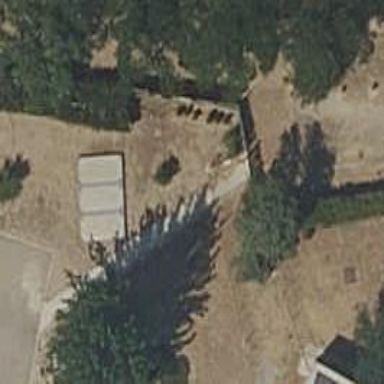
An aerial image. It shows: Gate.